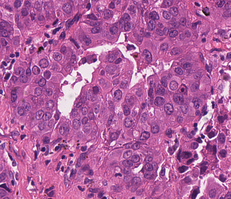
Tumor epithelial tissue: yes
Tumor-associated stroma tissue: yes
Normal tissue: no